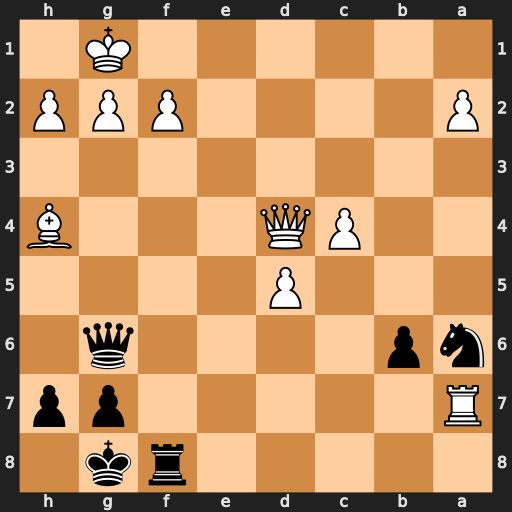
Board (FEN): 5rk1/R5pp/np4q1/3P4/2PQ3B/8/P4PPP/6K1
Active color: b
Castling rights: -
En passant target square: -
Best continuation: Qb1+ Qd1 Qxd1#